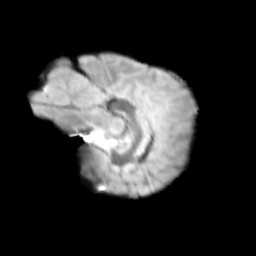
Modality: T2w
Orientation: sagittal
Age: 10
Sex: female
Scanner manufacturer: siemens
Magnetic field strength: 3 T
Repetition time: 3.8 s
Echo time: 0.07 s